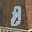
Label: 8